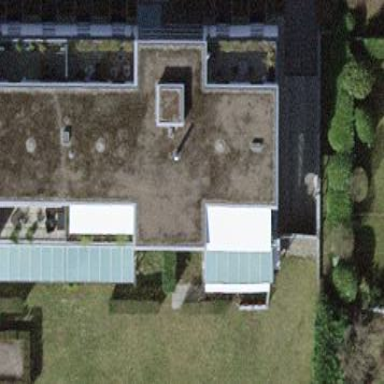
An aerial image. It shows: Flat roofed building.